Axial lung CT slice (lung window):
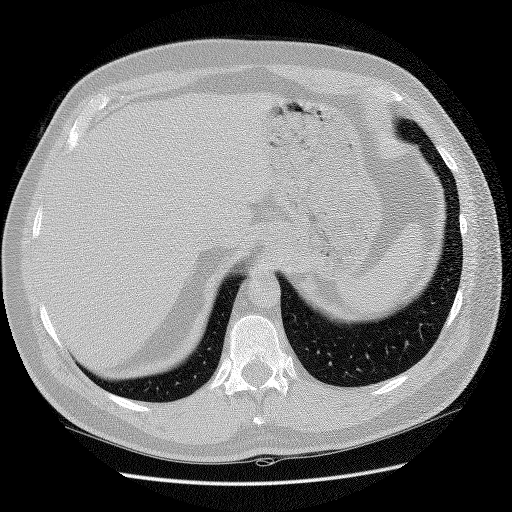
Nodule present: no